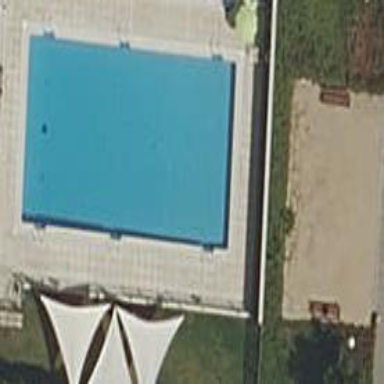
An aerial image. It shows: Swimming pool located in leisure land.